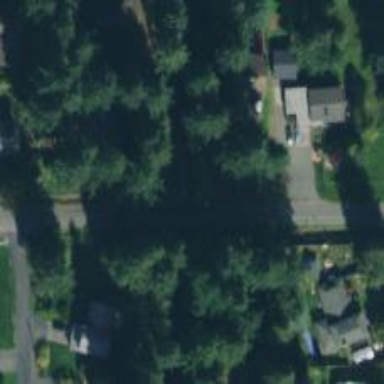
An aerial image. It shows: Residential road.